Question: I'm working with an interface standard for exchanging information about the planned, current or projected performance of real-time public transport operations between different computer systems. <URL>.
To cut a long story short, I've made a subscription with a service that sends me XML data through this interface every 30 seconds. From what I've highlighted in the red box below, it states that HTTP is used to send this data which is what I would have preferred.
I need to create a PHP file that can listen for this HTTP data and then save it to a file (overwriting the previous file every 30 seconds).
I've done some preliminary research into how I can go about doing this and I've done a little reading on:
'''
$HTTP_RAW_POST_DATA
'''
and
'''
php://input
'''
How can I come up with a PHP solution for doing this with one of these methods or a better one?

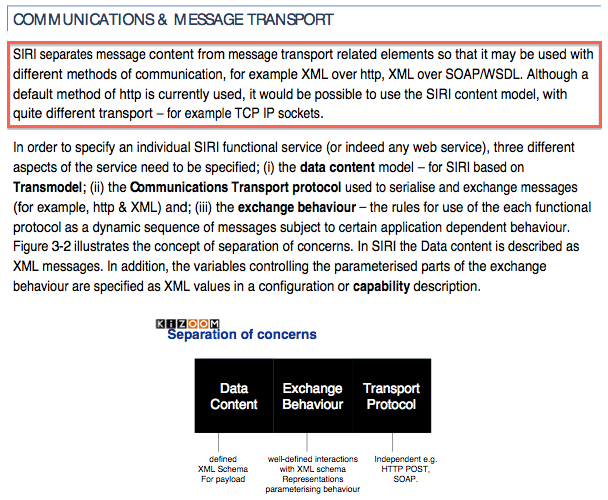
Answer: All that really needs to be done is:
'''
file_put_contents("outputfile.txt", file_get_contents("php://input"));
'''
Apache will deal with managing the incoming requests.